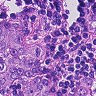
Metastatic tissue present: yes